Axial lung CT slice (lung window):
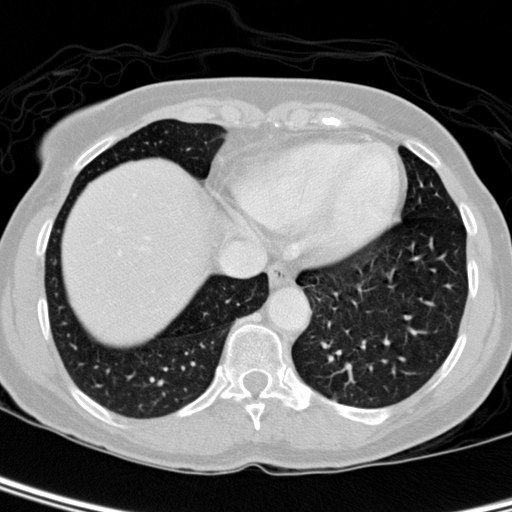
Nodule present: no